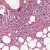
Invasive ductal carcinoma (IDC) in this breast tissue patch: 0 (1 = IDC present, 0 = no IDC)